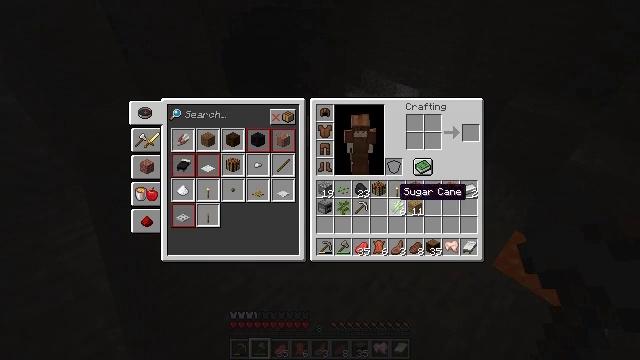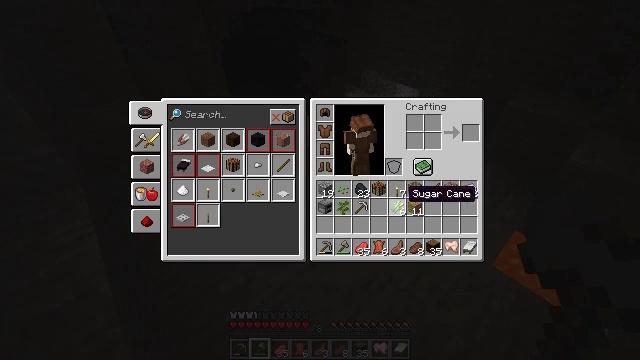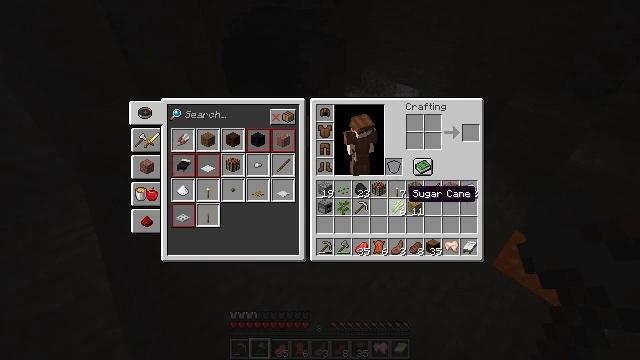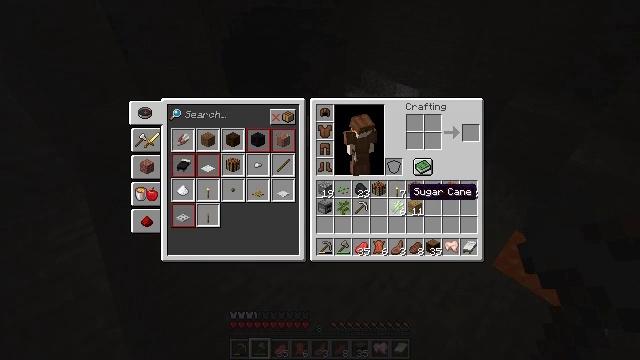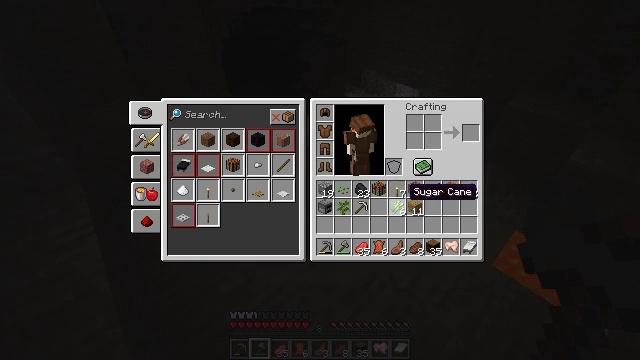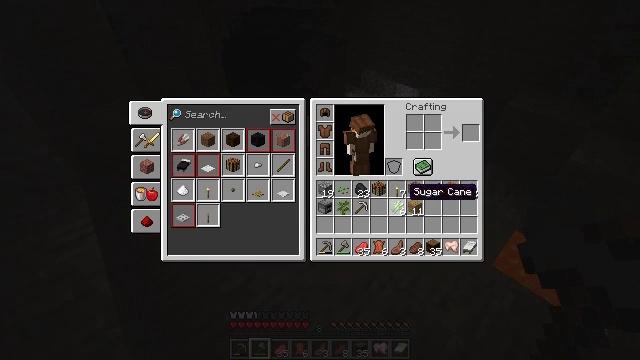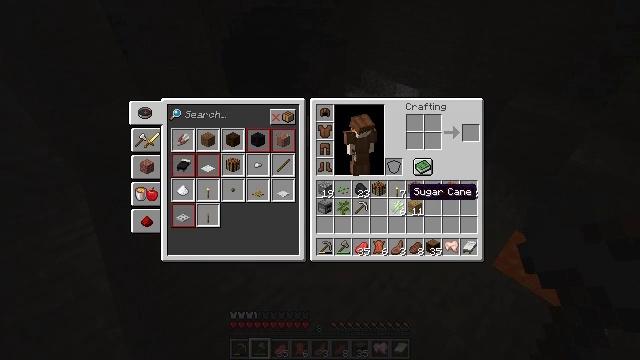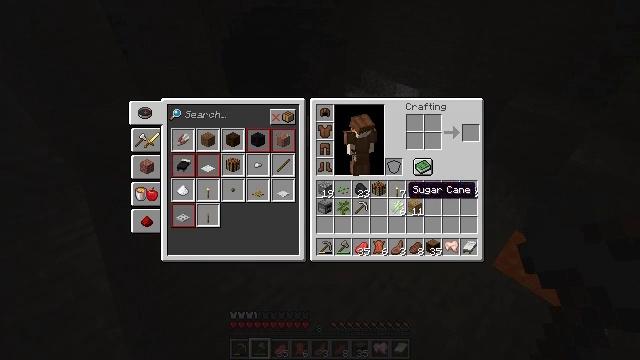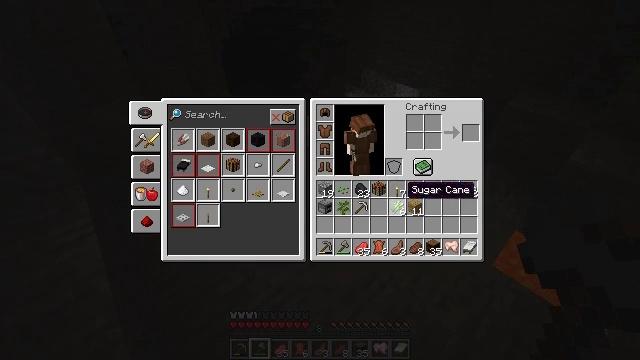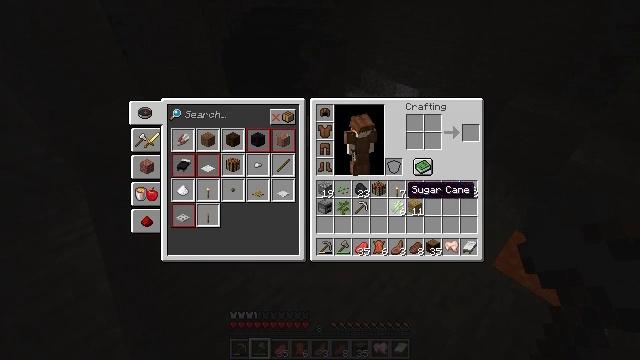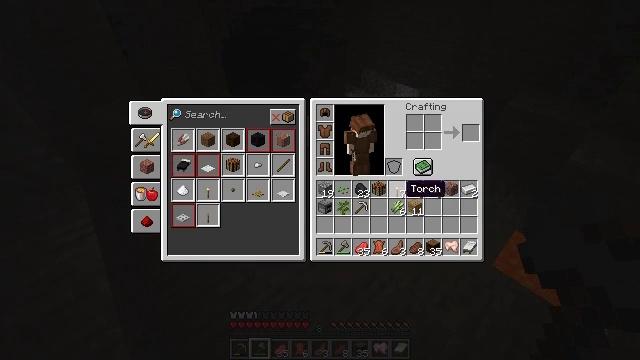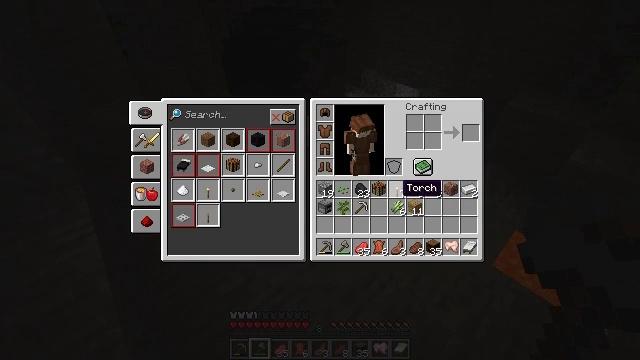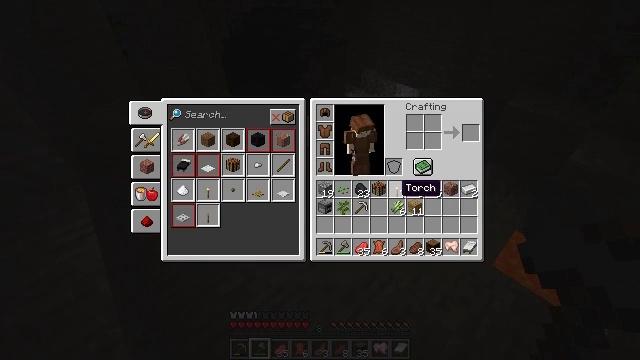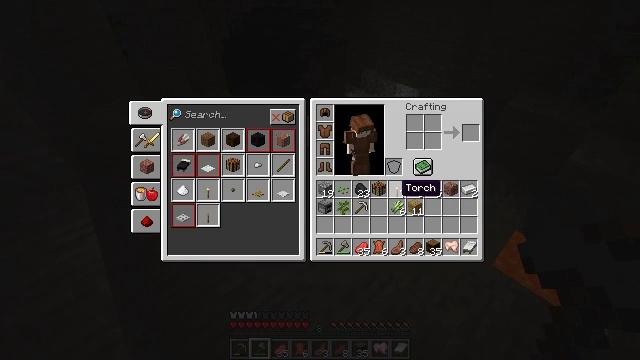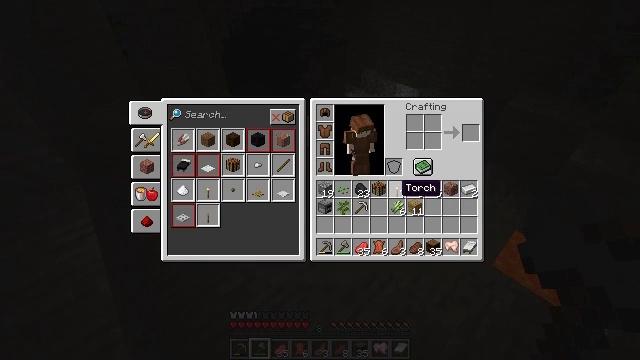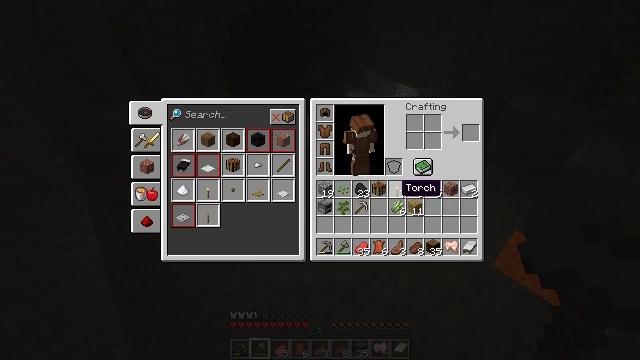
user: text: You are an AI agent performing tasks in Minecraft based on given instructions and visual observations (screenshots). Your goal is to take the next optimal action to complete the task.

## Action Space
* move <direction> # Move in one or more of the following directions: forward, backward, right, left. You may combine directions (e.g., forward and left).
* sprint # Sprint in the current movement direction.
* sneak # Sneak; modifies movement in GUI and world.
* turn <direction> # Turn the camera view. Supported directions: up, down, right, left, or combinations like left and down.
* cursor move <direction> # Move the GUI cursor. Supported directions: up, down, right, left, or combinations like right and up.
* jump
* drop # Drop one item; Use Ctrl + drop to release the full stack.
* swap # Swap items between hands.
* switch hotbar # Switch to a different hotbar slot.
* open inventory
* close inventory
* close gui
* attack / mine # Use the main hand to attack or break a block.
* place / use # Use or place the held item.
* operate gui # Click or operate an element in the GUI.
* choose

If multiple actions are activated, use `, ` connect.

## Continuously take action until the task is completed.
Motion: motion action
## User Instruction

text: Make a torch with sticks and coal.
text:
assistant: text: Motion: cursor move right
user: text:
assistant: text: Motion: sneak
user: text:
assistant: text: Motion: sneak
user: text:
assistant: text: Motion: sneak
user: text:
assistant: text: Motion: sneak
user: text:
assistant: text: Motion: sneak
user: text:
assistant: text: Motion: sneak
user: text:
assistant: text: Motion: sneak
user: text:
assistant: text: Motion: sneak
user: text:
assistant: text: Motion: sneak
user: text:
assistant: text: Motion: sneak
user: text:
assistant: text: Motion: sneak
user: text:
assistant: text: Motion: sneak
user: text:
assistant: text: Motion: sneak
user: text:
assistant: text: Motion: sneak
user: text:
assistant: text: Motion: sneak
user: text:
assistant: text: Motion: sneak
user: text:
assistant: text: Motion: sneak
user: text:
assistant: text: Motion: sneak
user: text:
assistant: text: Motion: sneak
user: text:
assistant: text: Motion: sneak
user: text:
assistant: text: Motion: sneak, cursor move right
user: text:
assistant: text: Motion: sneak, cursor move right and up
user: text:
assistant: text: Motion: cursor move right and up
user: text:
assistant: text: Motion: no_op
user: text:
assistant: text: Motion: no_op
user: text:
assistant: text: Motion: no_op
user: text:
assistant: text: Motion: no_op
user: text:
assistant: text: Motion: cursor move left
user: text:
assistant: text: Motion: cursor move left